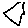
Label: hexagon